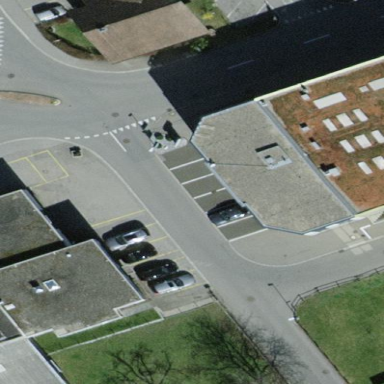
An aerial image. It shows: Parking area with asphalt surface.